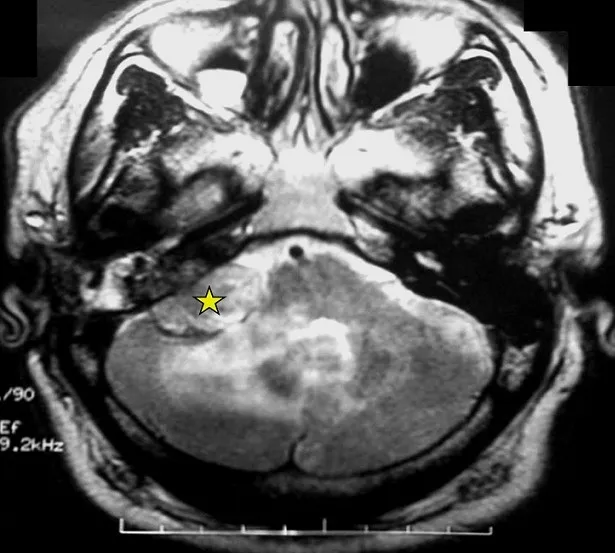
Cerebral axial T2-weighted magnetic resonance imaging showing a well circumscribed multi-lobulated extra-axial mass in the right cerebellopontine angle with cerebellar compression.
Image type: radiology (mri)